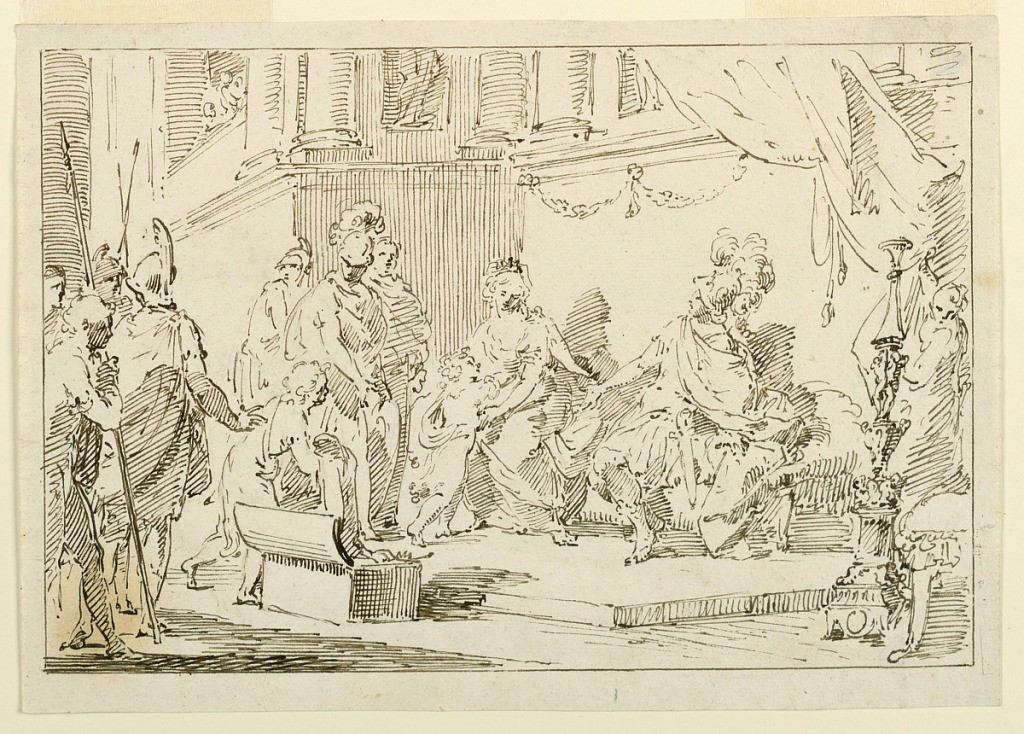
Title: An Audience Scene
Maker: Pietro Antonio Novelli, Italian, 1728 - 1804
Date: ca. 1775
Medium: Pen and brown ink on laid paper
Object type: Drawing
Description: Man and woman seated on a slightly raised platform receiving homage. Helmeted soldiers at left, an open chest in front of them. Ruled border line.